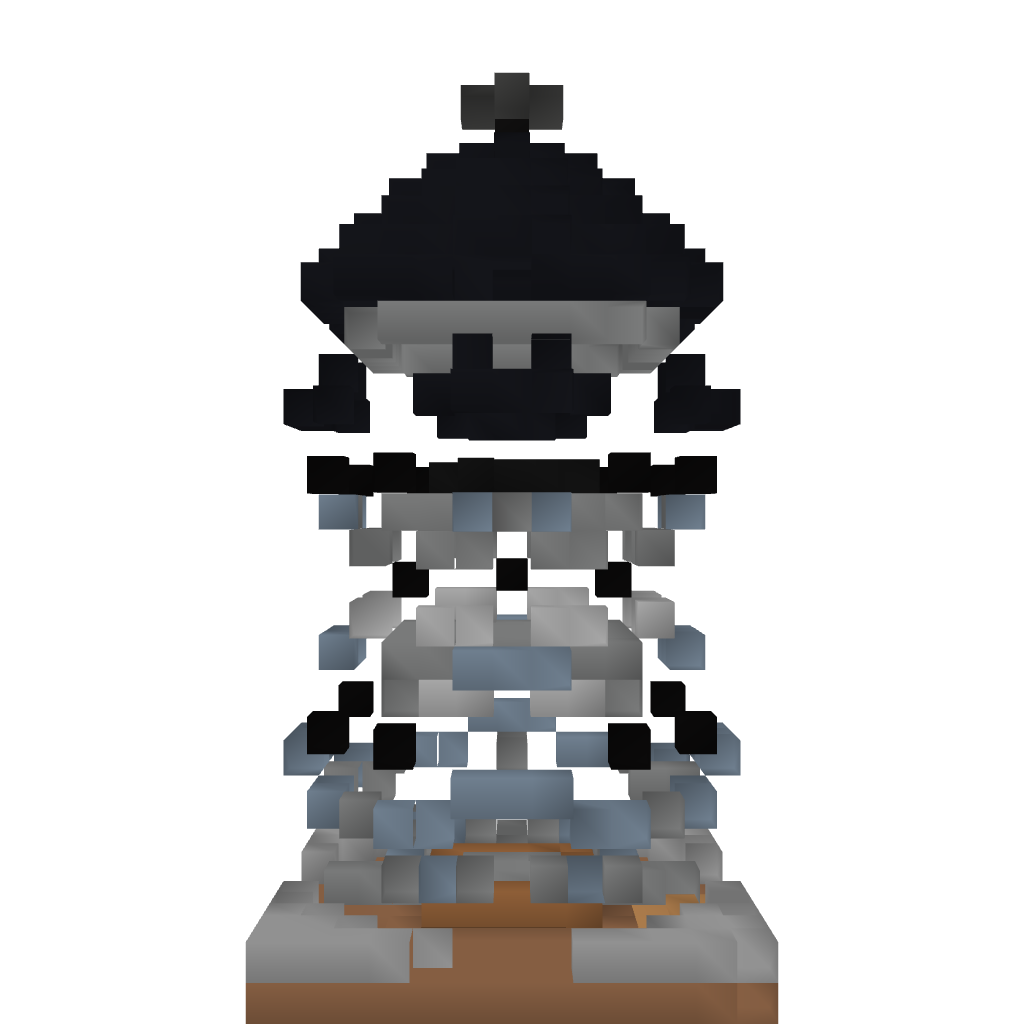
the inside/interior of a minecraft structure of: Medieval Stonebrick Watchtower